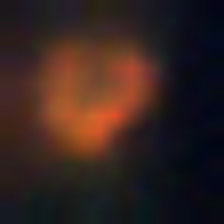
Taxon: NanoPlankton
Group: Other